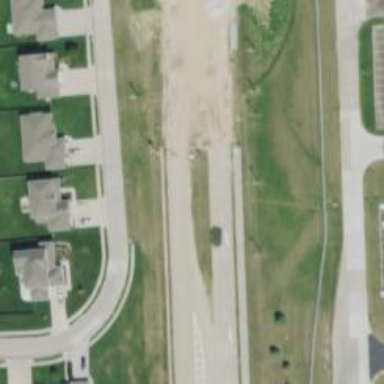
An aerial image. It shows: Secondary road.